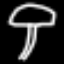
Label: mushroom